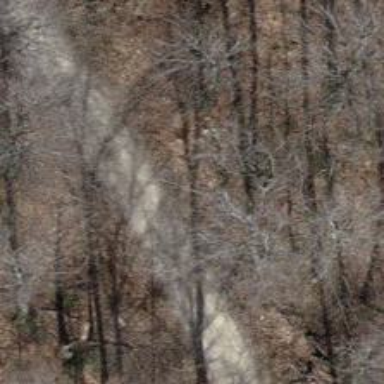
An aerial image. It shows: Gravel track with grade 2 tracktype.